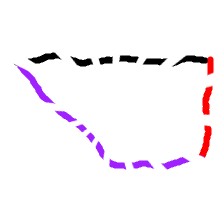
Shape: trapezoid